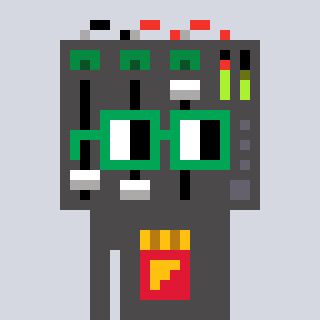
a pixel art character with square green glasses, a mixer-shaped head and a grayscale-colored body on a cool background